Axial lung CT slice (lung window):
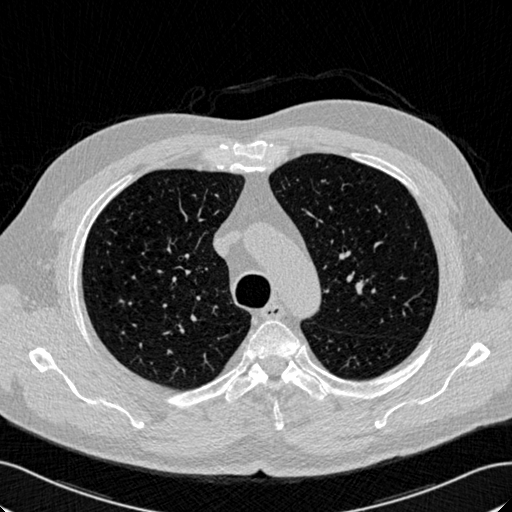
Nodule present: no